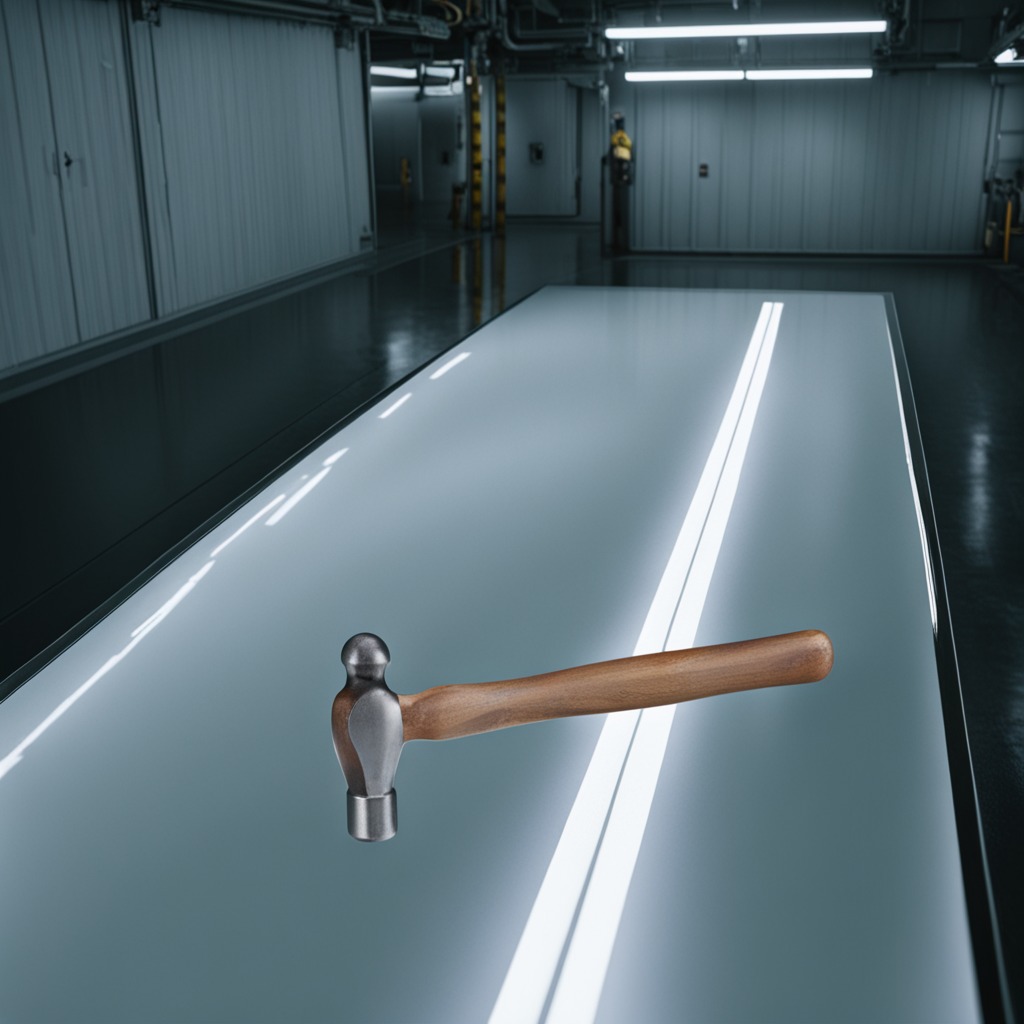
A hammer is lying on a high-gloss table in a ship maintenance bay industrial lighting.